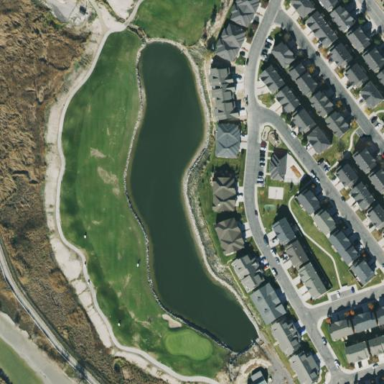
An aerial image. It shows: Area of rough grass used for golf.